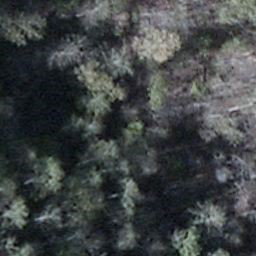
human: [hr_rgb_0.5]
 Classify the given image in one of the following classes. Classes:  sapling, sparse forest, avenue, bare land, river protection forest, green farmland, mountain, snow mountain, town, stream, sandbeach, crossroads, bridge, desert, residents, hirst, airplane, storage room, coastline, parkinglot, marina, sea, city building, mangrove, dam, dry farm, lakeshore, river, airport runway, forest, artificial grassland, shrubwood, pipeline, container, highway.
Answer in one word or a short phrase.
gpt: shrubwood